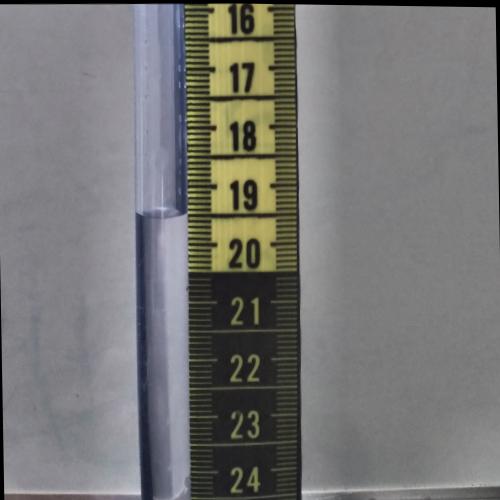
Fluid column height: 19.5 cm